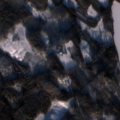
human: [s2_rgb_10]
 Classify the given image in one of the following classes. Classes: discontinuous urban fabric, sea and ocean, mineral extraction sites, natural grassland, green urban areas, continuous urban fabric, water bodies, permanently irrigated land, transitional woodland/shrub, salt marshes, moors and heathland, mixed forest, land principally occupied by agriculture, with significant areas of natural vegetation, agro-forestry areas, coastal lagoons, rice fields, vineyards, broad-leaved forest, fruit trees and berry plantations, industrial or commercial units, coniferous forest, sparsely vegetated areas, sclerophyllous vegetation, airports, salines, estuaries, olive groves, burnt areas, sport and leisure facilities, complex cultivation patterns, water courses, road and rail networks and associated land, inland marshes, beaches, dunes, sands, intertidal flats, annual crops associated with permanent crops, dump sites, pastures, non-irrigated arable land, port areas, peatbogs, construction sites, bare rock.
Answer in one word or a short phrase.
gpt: broad-leaved forest, coniferous forest, mixed forest, transitional woodland/shrub, water bodies